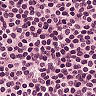
Metastatic tissue present: no